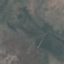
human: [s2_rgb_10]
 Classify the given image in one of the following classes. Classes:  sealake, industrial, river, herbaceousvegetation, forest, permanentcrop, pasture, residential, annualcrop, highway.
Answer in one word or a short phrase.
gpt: HerbaceousVegetation